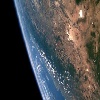
Label: land